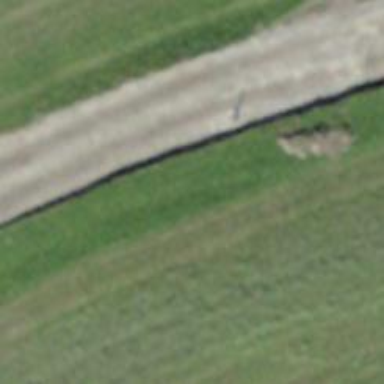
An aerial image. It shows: Asphalt track with grade1 surface.